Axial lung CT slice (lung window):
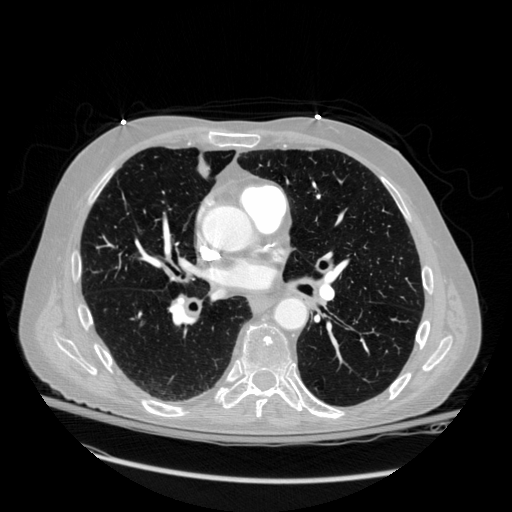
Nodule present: no